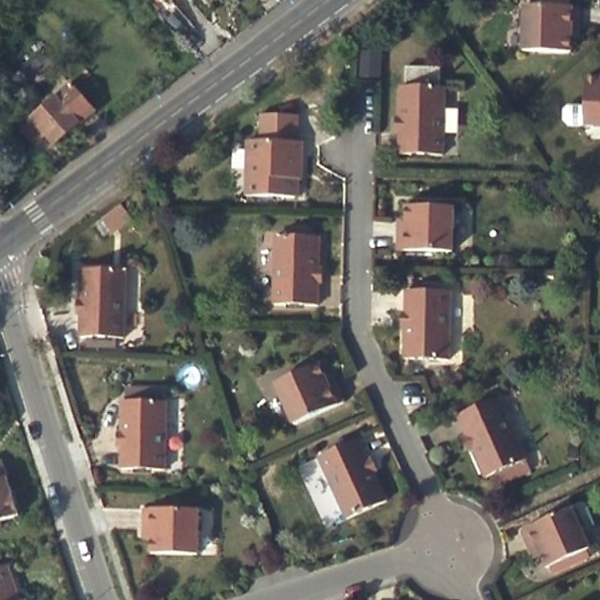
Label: MediumResidential